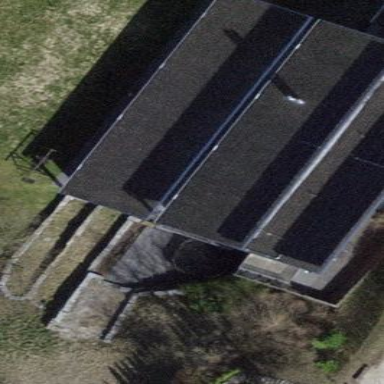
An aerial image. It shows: Building with tiled roof.